Question: <URL> have a load graph with "expected parallel users count"
> trustworthy load preview graph
When Startup,Hold and Shutdown have 0 values the graph show 0 parallel users, although it seems that it should display the thread count, because the server is getting the users requests in same time, but graph display it as 0 users in parallel.
Is it not a valid concurrent users load? is it just a bug in display graph?

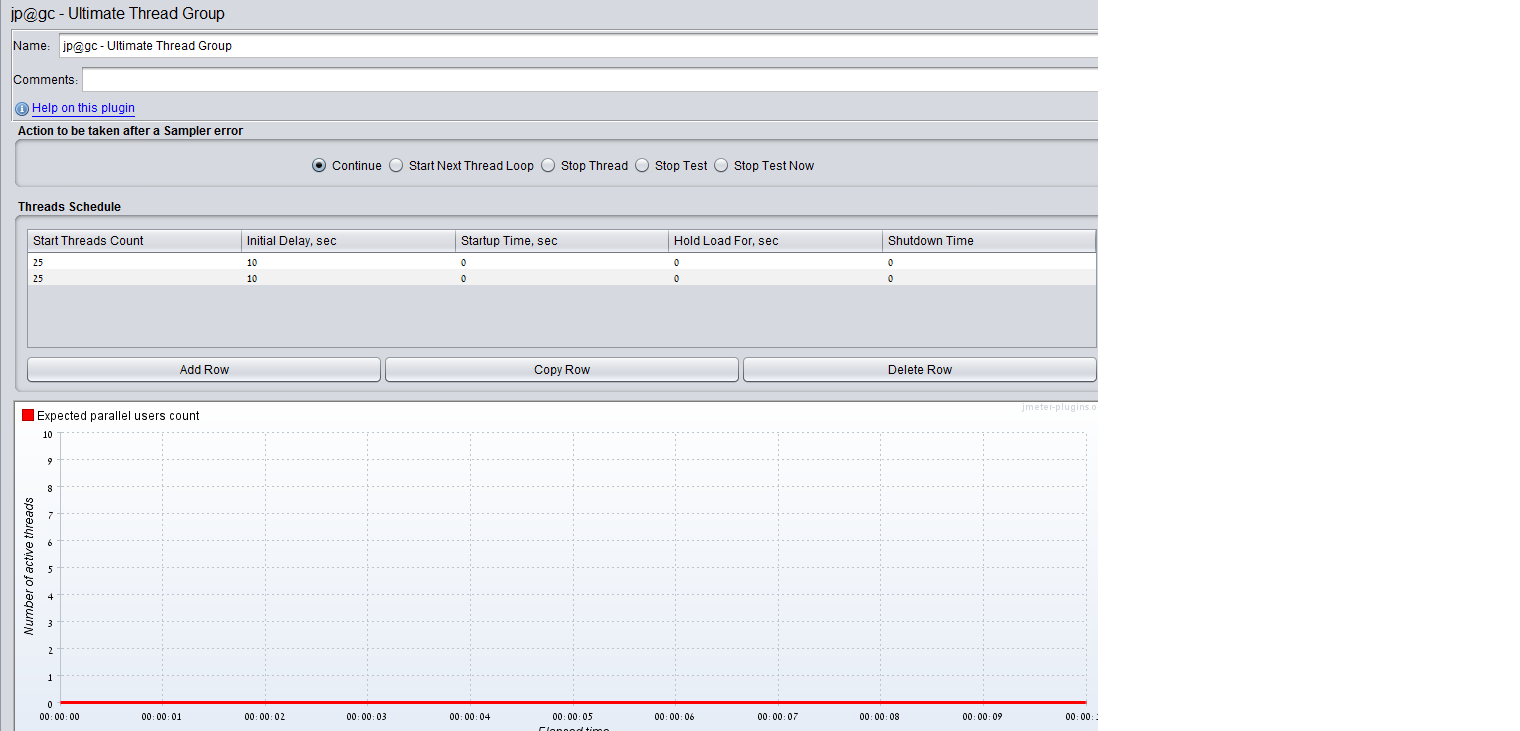
Answer: The official <URL> is that it not a valid load
> Having zero startup+hold for time has no meaning for Ultimate Thread Group. The behavior in this case is unspecified and can be unexpected. Preview graph behavior is also unspecified, because it is impossible to display timeline of zero length.